Question: I'm in the development of a program that requires its own custom file manager/explorer.
It's pretty typical: I have a user-control (named FileItem) and it includes an Image (thumbnail) and a Label (file name).
The problem I'm experiencing is with the layout; I need it in a grid layout (so I'm using Uniform Grid which nails it), exactly like Windows Explorer when you're on icon view:

I also need to be able to select file, or multiple files etc. which ListBox does perfectly.
The problem is that I can't use both.
So I tried to insert a Uniform Grid inside a ListBox. The layout was great, but I couldn't select the files (as if the ListBox wasn't there).
A quick Google search suggested to just use a ListView, but it doesn't do a good job since it has fixed columns and rows (and at the program I'm working on the size will change).
So how can I exactly achieve both of the functionality of ListBox and Uniform Grid?
If you also need this look and want an answer I actually recommend WrapPanel and not Uniform Grid. It will automatically allow you to dynamically change the number of the rows according to the content.
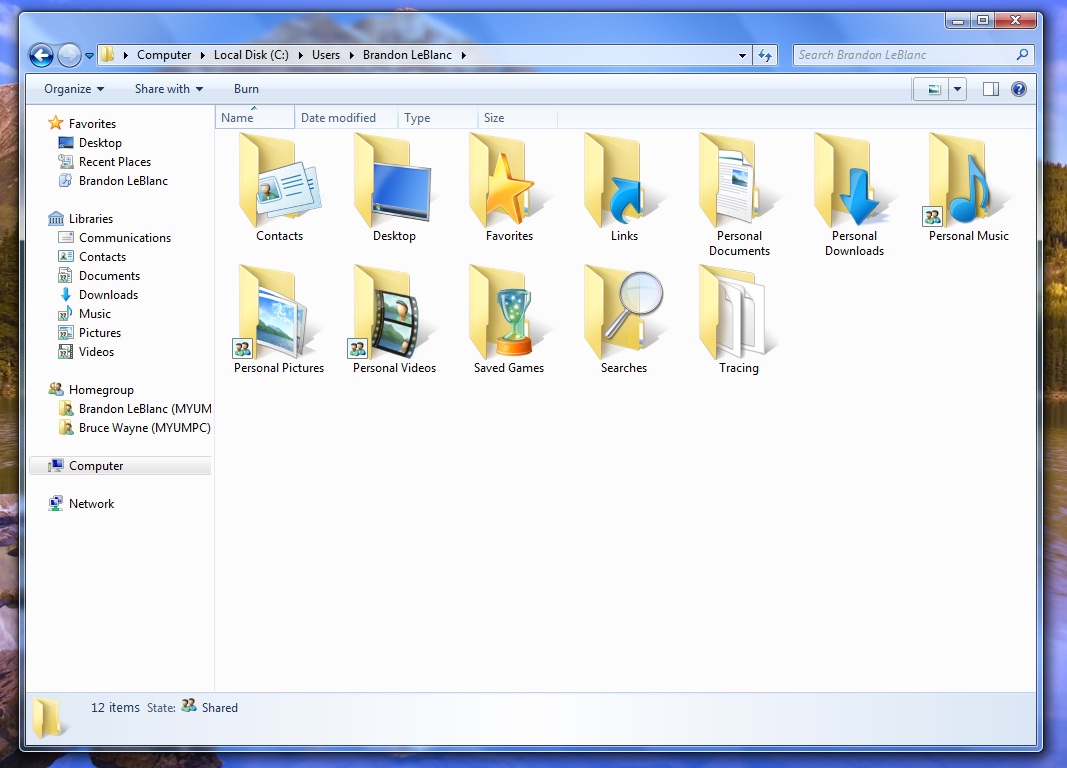
Answer: To set the ListBox's 'ItemsPanel' to a UniformGrid you can do this:
'''
<ListBox>
<ListBox.ItemsPanel>
<ItemsPanelTemplate>
<UniformGrid IsItemsHost="True" />
</ItemsPanelTemplate>
</ListBox.ItemsPanel>
<ListBoxItem Content="Grid Item 1" />
<ListBoxItem Content="Grid Item 2" />
<ListBoxItem Content="Grid Item 3" />
<ListBoxItem Content="Grid Item 4" />
<ListBoxItem Content="Grid Item 5" />
<ListBoxItem Content="Grid Item 6" />
<ListBoxItem Content="Grid Item 7" />
<ListBoxItem Content="Grid Item 8" />
<ListBoxItem Content="Grid Item 9" />
<ListBoxItem Content="Grid Item 10" />
</ListBox>
'''
You shouldn't have selection issues with this and the items will be displayed as you wanted.